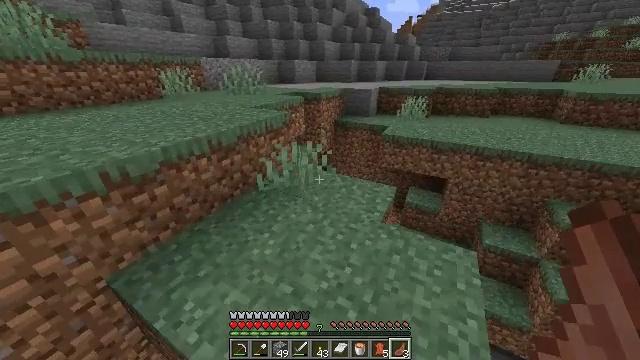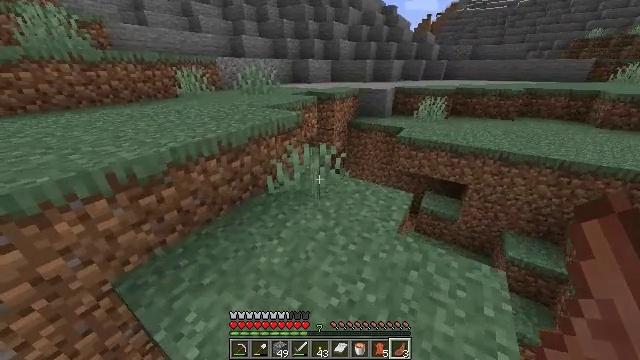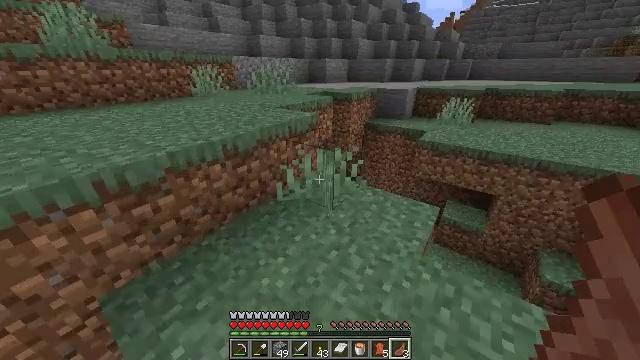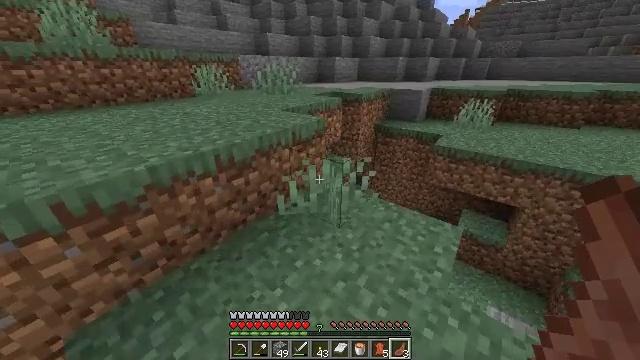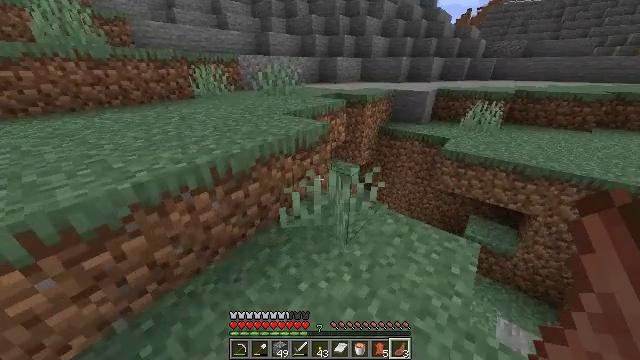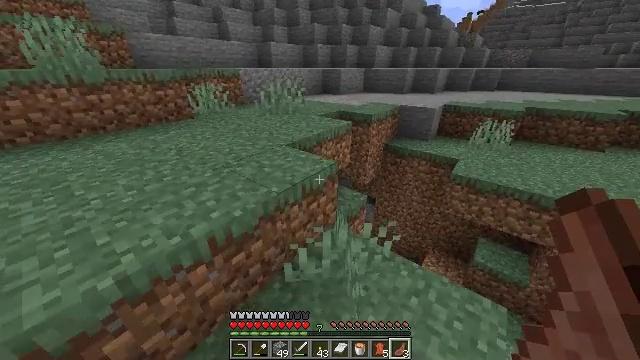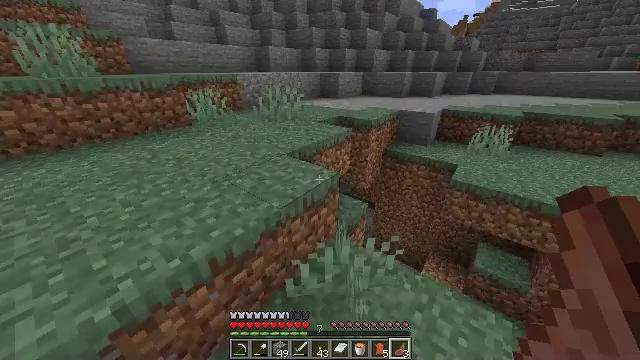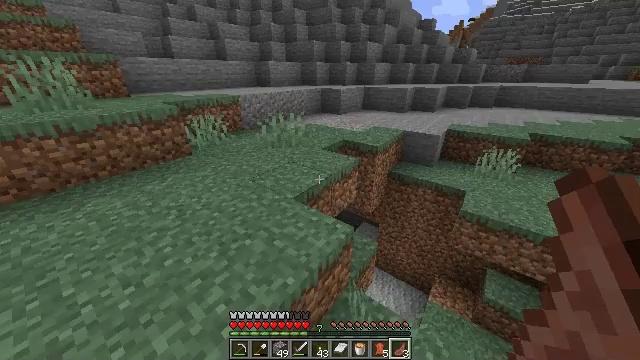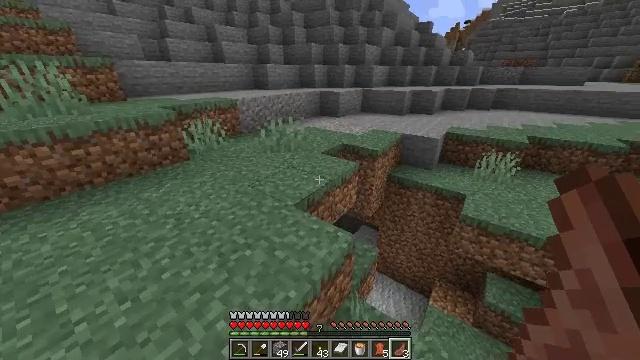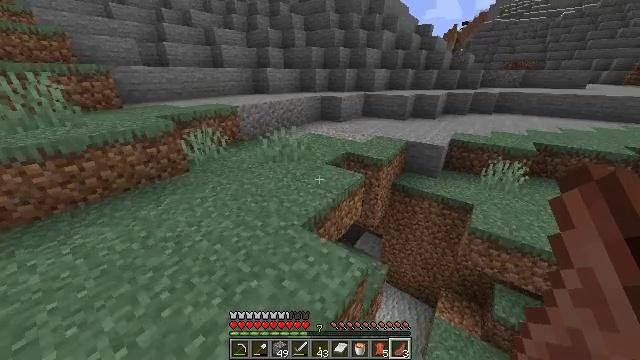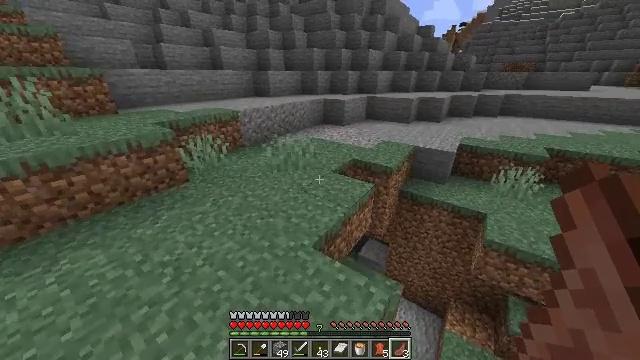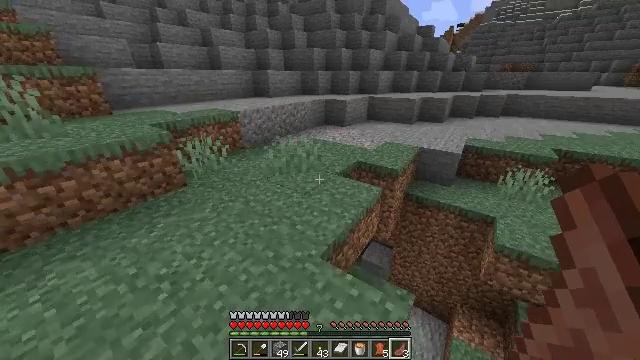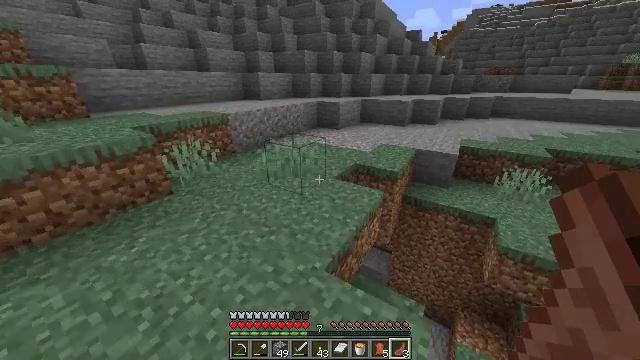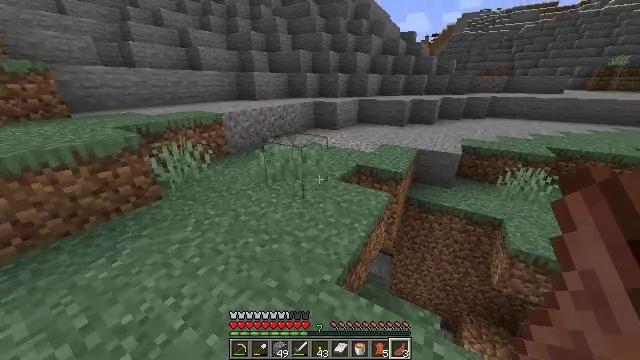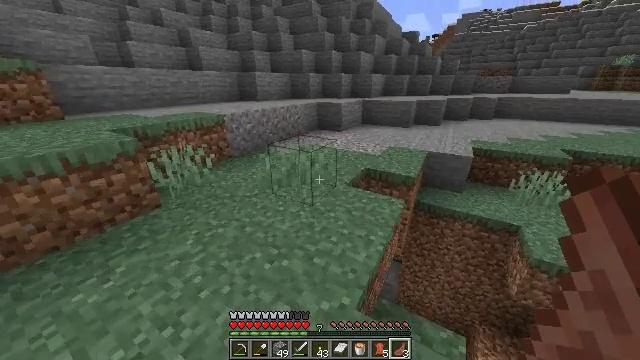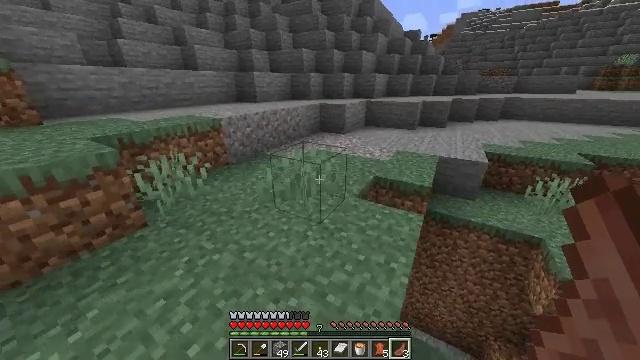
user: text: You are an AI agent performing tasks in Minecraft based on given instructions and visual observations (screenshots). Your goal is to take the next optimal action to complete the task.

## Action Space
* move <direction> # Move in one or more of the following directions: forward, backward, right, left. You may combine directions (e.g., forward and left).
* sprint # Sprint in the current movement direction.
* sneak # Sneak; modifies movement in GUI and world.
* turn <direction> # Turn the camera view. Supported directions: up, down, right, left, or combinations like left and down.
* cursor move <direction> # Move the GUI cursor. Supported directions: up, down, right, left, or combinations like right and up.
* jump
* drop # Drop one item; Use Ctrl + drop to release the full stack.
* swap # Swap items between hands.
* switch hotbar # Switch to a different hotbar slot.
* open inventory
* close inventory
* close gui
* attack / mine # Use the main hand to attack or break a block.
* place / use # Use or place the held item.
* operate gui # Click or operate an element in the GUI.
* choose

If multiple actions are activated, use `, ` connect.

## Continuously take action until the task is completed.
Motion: motion action
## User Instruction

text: Gather red sand by digging.
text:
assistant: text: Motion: move forward, sprint, turn left
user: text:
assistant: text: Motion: move forward, sprint, turn left
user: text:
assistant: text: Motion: move forward, sprint, turn left
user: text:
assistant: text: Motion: move forward and move left, sprint
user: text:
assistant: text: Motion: move forward and move left, sprint, jump
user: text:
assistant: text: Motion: move forward and move left, sprint, jump
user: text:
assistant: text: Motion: move forward and move left, sprint, jump
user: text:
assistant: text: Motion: move forward and move left, sprint, jump
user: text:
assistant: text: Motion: move forward and move left, sprint, jump
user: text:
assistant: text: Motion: move forward and move left, sprint
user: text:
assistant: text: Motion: move forward and move left, sprint
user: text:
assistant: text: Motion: move forward, sprint, turn right and up
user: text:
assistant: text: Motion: move forward, sprint, turn right
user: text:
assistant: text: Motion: move forward, sprint
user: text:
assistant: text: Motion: move forward, sprint
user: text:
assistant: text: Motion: move forward, sprint
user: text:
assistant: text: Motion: move forward, sprint
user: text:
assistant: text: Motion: move forward, sprint, turn right
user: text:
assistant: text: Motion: move forward, sprint, turn right
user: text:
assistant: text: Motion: move forward, sprint, turn right
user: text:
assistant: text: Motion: move forward, sprint, turn right
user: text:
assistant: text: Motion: move forward, sprint, turn right
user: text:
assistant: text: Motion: move forward, sprint, turn right
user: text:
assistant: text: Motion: move forward, sprint, turn right
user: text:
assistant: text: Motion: move forward, sprint, turn right
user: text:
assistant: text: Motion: move forward, sprint, turn right
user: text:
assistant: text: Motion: move forward, sprint, turn right
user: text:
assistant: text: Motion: move forward, sprint
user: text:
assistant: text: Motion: move forward, sprint
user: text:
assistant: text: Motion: move forward, sprint